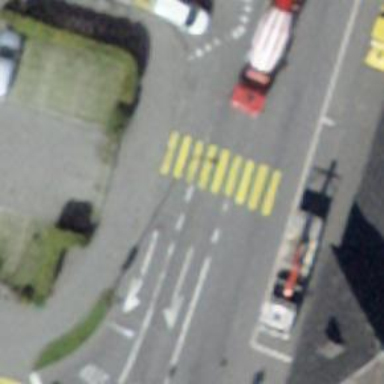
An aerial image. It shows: Zebra crossing on the road.